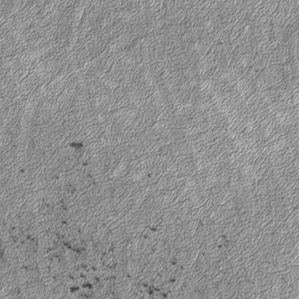
Label: frost